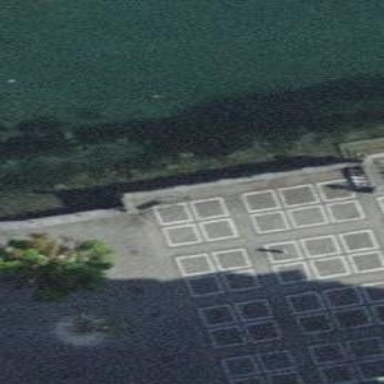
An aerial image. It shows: Steps made of paving stones.